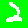
Digit: 2